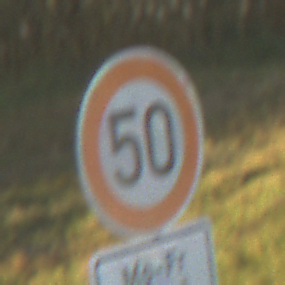
Verkehrszeichen: Geschwindigkeit50
Zusatzzeichen unten: ZeitangabenMitBeschraenkungAufWochentage2
Umgebung: Outdoor, RoadRail
Tageszeit: SunriseSunset
Wetter: Clear
Licht: Natural
Jahreszeit: NotSpecified
Kontrast: HighContrast